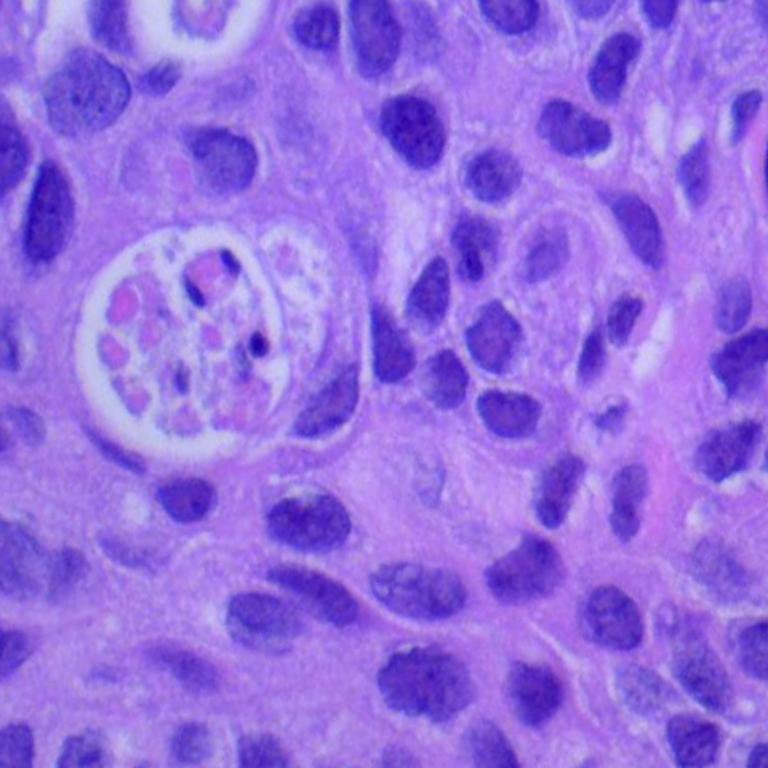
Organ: lung
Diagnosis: squamous carcinomas